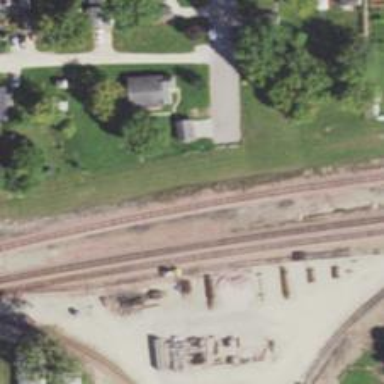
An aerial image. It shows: Railway track.